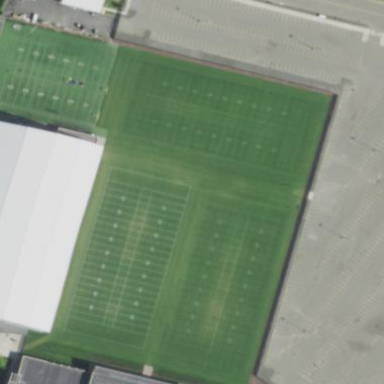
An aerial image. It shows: American football pitch.